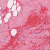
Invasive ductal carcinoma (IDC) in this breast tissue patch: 0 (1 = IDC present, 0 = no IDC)